Interaction volume radius: 5 \u00c5
Interaction volume height: 15 \u00c5
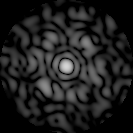
Disorder parameter: 0.8052